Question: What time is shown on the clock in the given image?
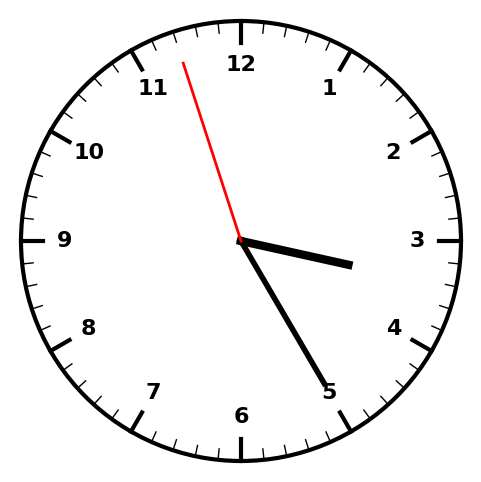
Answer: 03:24:57